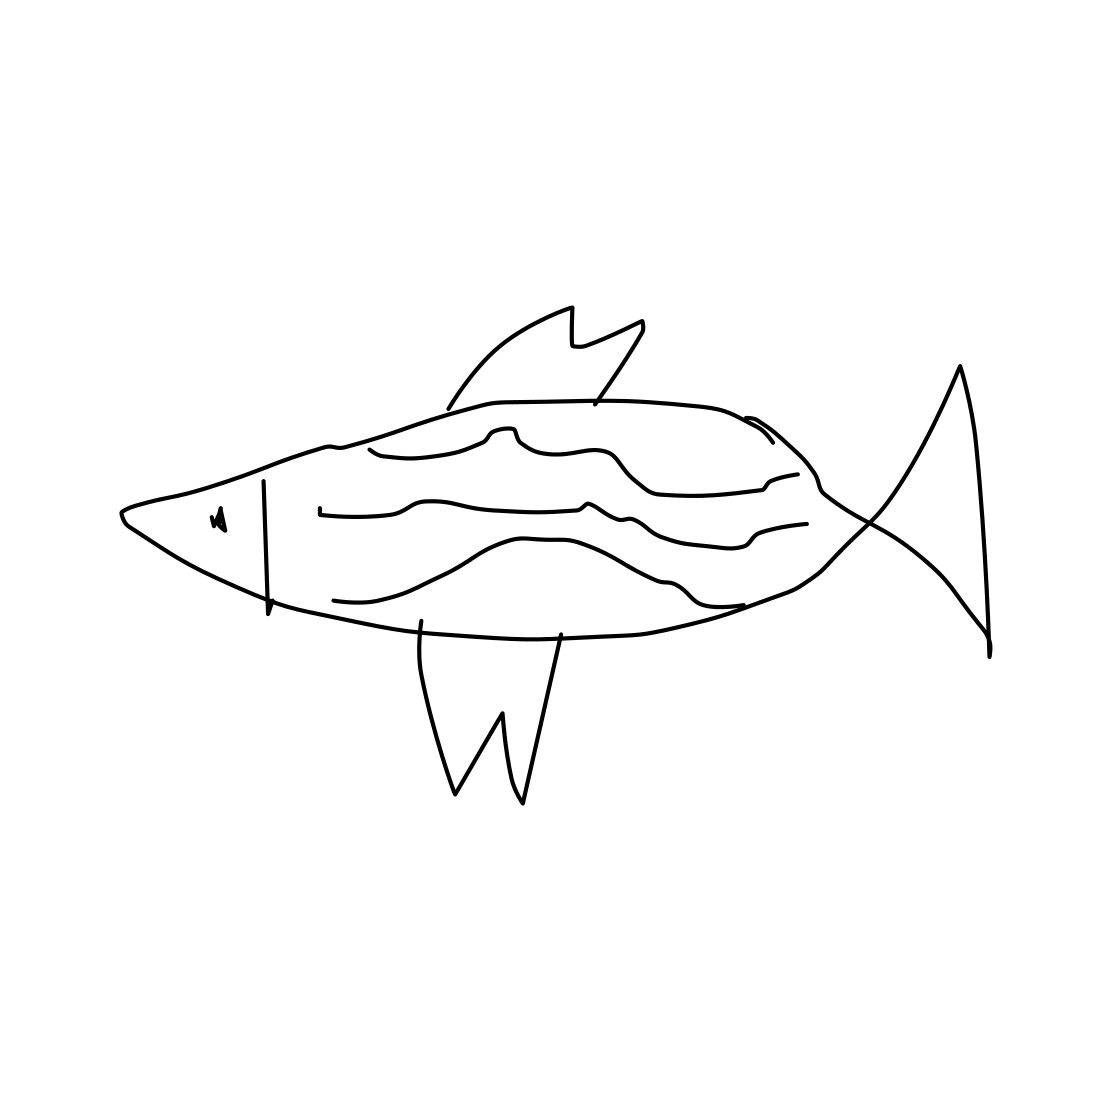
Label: fish